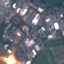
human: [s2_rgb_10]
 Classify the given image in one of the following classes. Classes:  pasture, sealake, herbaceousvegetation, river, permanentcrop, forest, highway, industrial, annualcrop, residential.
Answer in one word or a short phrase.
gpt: Industrial